Question: Alright.
I'm attempting to create a project which is perfectly build able by using maven, and maven only.
Currently I'm facing this issue of classes being generated, and working fine, as long as there is no reference in actual java code.
Meaning, that if I create an example as in the <URL> it works.
As soon as I do something like
> Intent i = new Intent(SettingsActivity_);
then the build fails with
> Failed to execute goal org.apache.maven.plugins:maven-compiler-plugin:3.0:compile (default-compile) on project InterestingFind:
Compilation failure cannot find symbol
'''
cannot find symbol
symbol: variable DerpActivity_
location: class be.company.android.DisplayMapActivity
'''
The files however, do get generated, as you can see in the image attached, but when the project is looked at in en Eclipse view, they are solely seen as normal folders, and not as 'source folder'.
This might explain why they are not picked up, but gives me a bit of a headache.
I cloned an android archetype, the release build.
Please, be of assistance if you in some way think you can aid me with this problem!
>
http://maven.apache.org/maven-v4_0_0.xsd">
4.0.0
'''
<parent>
<groupId>be.idamediafoundry</groupId>
<artifactId>InterestingFind-parent</artifactId>
<version>1.0-SNAPSHOT</version>
</parent>
<groupId>be.idamediafoundry</groupId>
<artifactId>InterestingFind</artifactId>
<version>1.0-SNAPSHOT</version>
<packaging>apk</packaging>
<name>InterestingFind - Application</name>
<properties>
<androidannotations.version>3.0-SNAPSHOT</androidannotations.version>
</properties>
<repositories>
<repository>
<id>snapshots-repository</id>
<name>Sonatype oss snapshot repo</name>
<url>https://oss.sonatype.org/content/repositories/snapshots</url>
</repository>
</repositories>
<dependencies>
<dependency>
<groupId>com.google.android</groupId>
<artifactId>android</artifactId>
</dependency>
<dependency>
<groupId>de.akquinet.android.androlog</groupId>
<artifactId>androlog</artifactId>
</dependency>
<!-- JSON -->
<dependency>
<groupId> org.codehaus.jackson</groupId>
<artifactId>jackson-mapper-asl</artifactId>
<version>1.9.5</version>
</dependency>
<!-- AndroidAnnotations -->
<dependency>
<groupId>org.androidannotations</groupId>
<artifactId>androidannotations</artifactId>
<version>${androidannotations.version}</version>
<scope>provided</scope>
</dependency>
<dependency>
<groupId>org.androidannotations</groupId>
<artifactId>androidannotations-api</artifactId>
<version>${androidannotations.version}</version>
</dependency>
<!-- Needed for androidannotations -->
<dependency>
<groupId>org.springframework.android</groupId>
<artifactId>spring-android-rest-template</artifactId>
<version>${spring-android-version}</version>
</dependency>
<!-- Google Play Services : Should be compiled and added to local repo -->
<dependency>
<groupId>com.google.android.gms</groupId>
<artifactId>google-play-services</artifactId>
<version>5</version>
<type>apklib</type>
</dependency>
</dependencies>
<build>
<plugins>
<plugin>
<groupId>com.jayway.maven.plugins.android.generation2</groupId>
<artifactId>android-maven-plugin</artifactId>
<version>3.5.1</version>
<inherited>true</inherited>
<extensions>true</extensions>
<configuration>
<androidManifestFile>${project.basedir}/AndroidManifest.xml</androidManifestFile>
<assetsDirectory>${project.basedir}/assets</assetsDirectory>
<resourceDirectory>${project.basedir}/res</resourceDirectory>
<nativeLibrariesDirectory>${project.basedir}/src/main/native</nativeLibrariesDirectory>
<sdk>
<platform>15</platform>
</sdk>
<undeployBeforeDeploy>true</undeployBeforeDeploy>
</configuration>
</plugin>
<plugin>
<artifactId>versions-maven-plugin</artifactId>
<groupId>org.codehaus.mojo</groupId>
<version>2.0</version>
</plugin>
<plugin>
<groupId>org.apache.maven.plugins</groupId>
<artifactId>maven-eclipse-plugin</artifactId>
<version>2.9</version>
<configuration>
<additionalProjectnatures>
<projectnature>com.android.ide.eclipse.adt.AndroidNature</projectnature>
<projectnature>org.eclipse.jdt.core.javanature</projectnature>
</additionalProjectnatures>
</configuration>
</plugin>
</plugins>
</build>
<profiles>
<profile>
<id>release</id>
<build>
<plugins>
<plugin>
<groupId>com.pyx4me</groupId>
<artifactId>proguard-maven-plugin</artifactId>
<executions>
<execution>
<id>process-classes-with-proguard</id>
<phase>process-classes</phase>
<goals>
<goal>proguard</goal>
</goals>
<configuration>
<proguardVersion>4.4</proguardVersion>
<maxMemory>256m</maxMemory>
<injar>classes</injar>
<libs>
<lib>${rt.jar.path}</lib>
<lib>${jsse.jar.path}</lib>
</libs>
<obfuscate>true</obfuscate>
<addMavenDescriptor>false</addMavenDescriptor>
<proguardInclude>${project.basedir}/proguard.conf</proguardInclude>
</configuration>
</execution>
</executions>
<dependencies>
<dependency>
<groupId>net.sf.proguard</groupId>
<artifactId>proguard</artifactId>
<version>4.4</version>
<scope>runtime</scope>
</dependency>
</dependencies>
</plugin>
<plugin>
<artifactId>maven-jarsigner-plugin</artifactId>
<executions>
<execution>
<id>sign-application-apk</id>
<phase>package</phase>
<goals>
<goal>sign</goal>
<goal>verify</goal>
</goals>
</execution>
</executions>
</plugin>
<plugin>
<groupId>com.jayway.maven.plugins.android.generation2</groupId>
<artifactId>android-maven-plugin</artifactId>
<executions>
<execution>
<id>zipalign-application-apk</id>
<phase>package</phase>
<goals>
<goal>zipalign</goal>
</goals>
</execution>
</executions>
<configuration>
<release>true</release>
<zipalign>
<verbose>true</verbose>
<inputApk>${project.build.directory}/${project.artifactId}-${project.version}.apk</inputApk>
<outputApk>${project.build.directory}/${project.artifactId}-${project.version}-signed-aligned.apk</outputApk>
</zipalign>
<sign>
<debug>false</debug>
</sign>
</configuration>
</plugin>
<plugin>
<groupId>org.codehaus.mojo</groupId>
<artifactId>build-helper-maven-plugin</artifactId>
<configuration>
<artifacts>
<artifact>
<file>${project.build.directory}/proguard_map.txt</file>
<type>map</type>
<classifier>release</classifier>
</artifact>
</artifacts>
</configuration>
<executions>
<execution>
<id>attach-signed-aligned</id>
<phase>package</phase>
<goals>
<goal>attach-artifact</goal>
</goals>
</execution>
<execution>
<phase>generate-sources</phase>
<goals>
<goal>add-source</goal>
</goals>
<configuration>
<sources>
<source>${project.basedir}/target/generated-sources/annotations</source>
</sources>
</configuration>
</execution>
</executions>
</plugin>
</plugins>
</build>
</profile>
</profiles>
'''
Parent Pom :
>
http://maven.apache.org/maven-v4_0_0.xsd">
4.0.0
'''
<groupId>be.idamediafoundry</groupId>
<artifactId>InterestingFind-parent</artifactId>
<version>1.0-SNAPSHOT</version>
<packaging>pom</packaging>
<name>InterestingFind - Parent</name>
<modules>
<module>InterestingFind</module>
<module>InterestingFind-it</module>
</modules>
<properties>
<platform.version>4.1.1.4</platform.version>
<android-plugin>3.5.1</android-plugin>
<spring-android-version>1.0.1.RELEASE</spring-android-version>
<sign.keystore>${project.basedir}/my-release-key.keystore</sign.keystore>
<sign.alias>
</sign.alias>
<sign.storepass>
</sign.storepass>
<sing.keypass>
</sing.keypass>
</properties>
<repositories>
<repository>
<id>codehaus-snapshots</id>
<url>http://snapshots.repository.codehaus.org</url>
</repository>
</repositories>
<dependencyManagement>
<dependencies>
<dependency>
<groupId>com.jayway.maven.plugins.android.generation2</groupId>
<artifactId>android-maven-plugin</artifactId>
<version>3.5.1</version>
</dependency>
<dependency>
<groupId>com.google.android</groupId>
<artifactId>android</artifactId>
<version>${platform.version}</version>
<scope>provided</scope>
</dependency>
<dependency>
<groupId>com.google.android</groupId>
<artifactId>android-test</artifactId>
<version>${platform.version}</version>
<scope>provided</scope>
</dependency>
<!-- Androlog is a logging and reporting library for Android -->
<dependency>
<groupId>de.akquinet.android.androlog</groupId>
<artifactId>androlog</artifactId>
<version>1.0.5</version>
</dependency>
<dependency>
<groupId>junit</groupId>
<artifactId>junit</artifactId>
<version>4.10</version>
<scope>provided</scope>
</dependency>
</dependencies>
</dependencyManagement>
<build>
<pluginManagement>
<plugins>
<plugin>
<groupId>com.jayway.maven.plugins.android.generation2</groupId>
<artifactId>android-maven-plugin</artifactId>
<version>3.5.1</version>
<inherited>true</inherited>
<configuration>
<androidManifestFile>${project.basedir}/AndroidManifest.xml</androidManifestFile>
<assetsDirectory>${project.basedir}/assets</assetsDirectory>
<resourceDirectory>${project.basedir}/res</resourceDirectory>
<nativeLibrariesDirectory>${project.basedir}/src/main/native</nativeLibrariesDirectory>
<sdk>
<platform>15</platform>
</sdk>
<undeployBeforeDeploy>true</undeployBeforeDeploy>
</configuration>
</plugin>
<plugin>
<groupId>org.apache.maven.plugins</groupId>
<artifactId>maven-compiler-plugin</artifactId>
<version>3.0</version>
<configuration>
<source>1.6</source>
<target>1.6</target>
</configuration>
<extensions>true</extensions>
</plugin>
<plugin>
<artifactId>maven-enforcer-plugin</artifactId>
<version>1.0</version>
</plugin>
<plugin>
<artifactId>maven-release-plugin</artifactId>
<version>2.1</version>
<configuration>
<autoVersionSubmodules>true</autoVersionSubmodules>
</configuration>
</plugin>
<plugin>
<artifactId>maven-jarsigner-plugin</artifactId>
<version>1.2</version>
<inherited>true</inherited>
<configuration>
<removeExistingSignatures>true</removeExistingSignatures>
<archiveDirectory />
<archive>${project.build.directory}/${project.build.finalName}.${project.packaging}</archive>
<verbose>true</verbose>
<certs>true</certs>
<keystore>${sign.keystore}</keystore>
<alias>${sign.alias}</alias>
<storepass>${sign.storepass}</storepass>
<keypass>${sign.keypass}</keypass>
</configuration>
</plugin>
<plugin>
<groupId>com.pyx4me</groupId>
<artifactId>proguard-maven-plugin</artifactId>
<version>2.0.4</version>
<dependencies>
<dependency>
<groupId>net.sf.proguard</groupId>
<artifactId>proguard</artifactId>
<version>4.4</version>
<scope>runtime</scope>
</dependency>
</dependencies>
<configuration>
<proguardVersion>4.4</proguardVersion>
</configuration>
</plugin>
</plugins>
</pluginManagement>
</build>
<profiles>
<profile>
<id>release</id>
<activation>
<property>
<name>performRelease</name>
<value>true</value>
</property>
</activation>
<build>
<plugins>
<plugin>
<groupId>com.jayway.maven.plugins.android.generation2</groupId>
<artifactId>android-maven-plugin</artifactId>
<version>${android-plugin}</version>
<configuration>
<release>true</release>
</configuration>
</plugin>
<plugin>
<artifactId>maven-enforcer-plugin</artifactId>
<executions>
<execution>
<id>enforce-signing-properties</id>
<goals>
<goal>enforce</goal>
</goals>
<configuration>
<rules>
<requireProperty>
<property>sign.keystore</property>
<message>The 'sign.keystore' property is missing. It must
contain the path to the
keystore used to sign the
application.
</message>
</requireProperty>
<requireFilesExist>
<files>
<file>${sign.keystore}</file>
</files>
<message>The 'sign.keystore' property does not point to a
file. It must contain the
path to the keystore used to sign
the application.
</message>
</requireFilesExist>
<requireProperty>
<property>sign.alias</property>
<message>The 'sign.alias' property is missing. It must
contain the key alias used to
sign the application.
</message>
</requireProperty>
<requireProperty>
<property>sign.storepass</property>
<message>The 'sign.storepass' property is missing. It must
contain the password of
the keystore used to sign the
application.
</message>
</requireProperty>
<requireProperty>
<property>sign.keypass</property>
<message>The 'sign.keypass' property is missing. It must
contain the password of the
key used to sign the application.
</message>
</requireProperty>
</rules>
</configuration>
</execution>
</executions>
</plugin>
</plugins>
</build>
</profile>
<profile>
<id>linux</id>
<activation>
<os>
<family>unix</family>
</os>
</activation>
<properties>
<rt.jar.path>${java.home}/jre/lib/rt.jar</rt.jar.path>
<jsse.jar.path>${java.home}/jre/lib/jsse.jar</jsse.jar.path>
</properties>
</profile>
<!-- mac profile has to be after unix since running on mac will trigger
both -->
<profile>
<id>mac</id>
<activation>
<os>
<family>mac</family>
</os>
</activation>
<properties>
<!-- absolute path -->
<!--<rt.jar.path>/System/Library/Frameworks/JavaVM.framework/Versions/1.6.0/Classes/classes.jar</rt.jar.path> -->
<!-- or with JAVA_HOME /System/Library/Frameworks/JavaVM.framework/Versions/1.6.0/Home/ -->
<rt.jar.path>${java.home}/../Classes/classes.jar</rt.jar.path>
<jsse.jar.path>${java.home}/../Classes/jsse.jar</jsse.jar.path>
</properties>
</profile>
<profile>
<id>windows</id>
<activation>
<os>
<family>windows</family>
</os>
</activation>
<properties>
<rt.jar.path>${java.home}/jre/lib/rt.jar</rt.jar.path>
<jsse.jar.path>${java.home}/jre/lib/jsse.jar</jsse.jar.path>
</properties>
</profile>
</profiles>
'''
<URL>
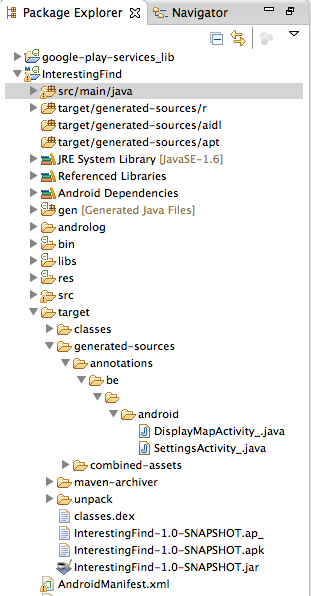
Answer: Seems the problem was caused by a dependency not being resolved.
At first Maven did not even report this missing dependency, until I started removing things from my pom which I had added in an attempt to resolve this issue.
Now, what explains that the dependency didn't get auto-resolved, is the fact that there is no such artifact on the central maven repository.
As such, I added the following repository :
'''
<repositories>
<!-- For developing with Android ROME Feed Reader -->
<repository>
<id>android-rome-feed-reader-repository</id>
<name>Android ROME Feed Reader Repository</name>
<url>https://android-rome-feed-reader.googlecode.com/svn/maven2/releases</url>
</repository>
</repositories>
'''
Resulting in that 'hidden' dependency being resolved.
This dependency seems to be needed by the
'''
<!-- Needed for androidannotations REST interface-->
<dependency>
<groupId>org.springframework.android</groupId>
<artifactId>spring-android-rest-template</artifactId>
<version>${spring-android-version}</version>
</dependency>
'''
<URL> report that this 'hidden dependency' of which we're speaking is needed for RSS and Atom feed support by the rest-template.
What made this even weirder is that the initial activity annotated by AA got created and resolved nicely. As long as I didn't refer to a generated class, e.g. for navigation, then it did compile and run.
From the moment I tried to use a class_ in code however, it went down this path.
Hope this helps !